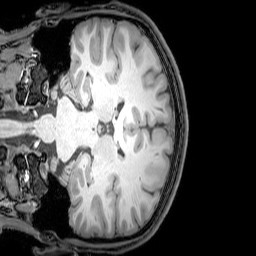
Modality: T1w
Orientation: coronal
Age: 24
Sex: male
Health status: healthy
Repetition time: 0.081 s
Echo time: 0.037 s